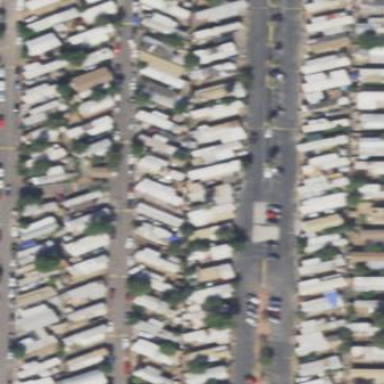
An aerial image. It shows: Residential area designated as trailer park.